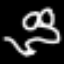
Label: frog